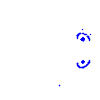
Particle: pion